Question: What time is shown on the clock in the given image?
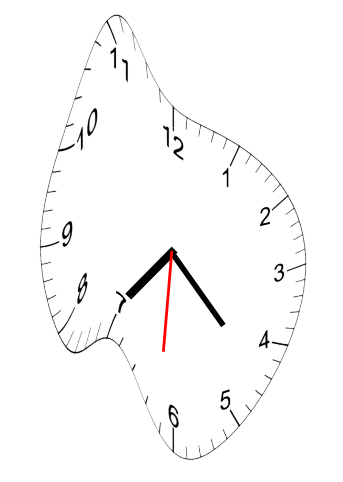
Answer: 07:22:31